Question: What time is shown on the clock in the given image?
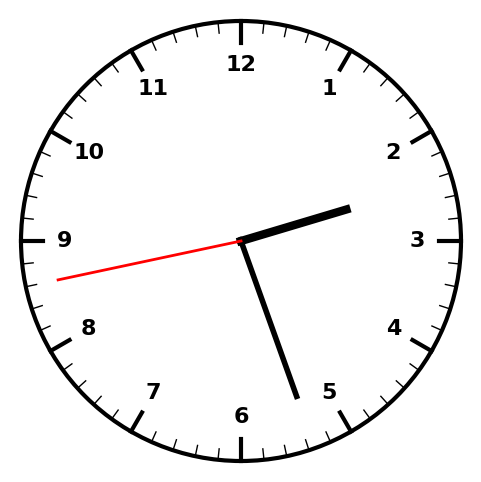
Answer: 02:26:43